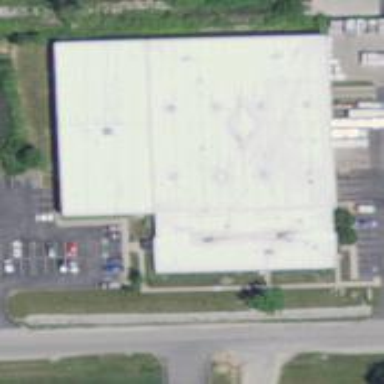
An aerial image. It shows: Warehouse.